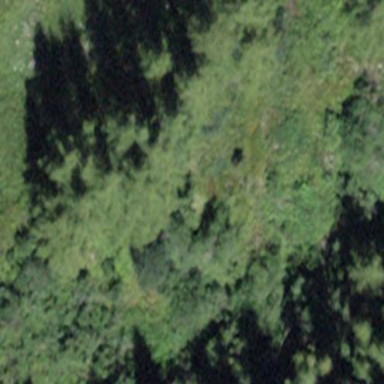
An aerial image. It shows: Forest area.